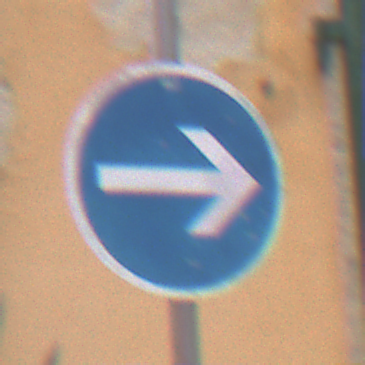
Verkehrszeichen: VorgeschriebeneFahrtrichtungHierRechts
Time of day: Midday
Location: Outdoor (Urban)
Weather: Overcast
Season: NotSpecified
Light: Natural